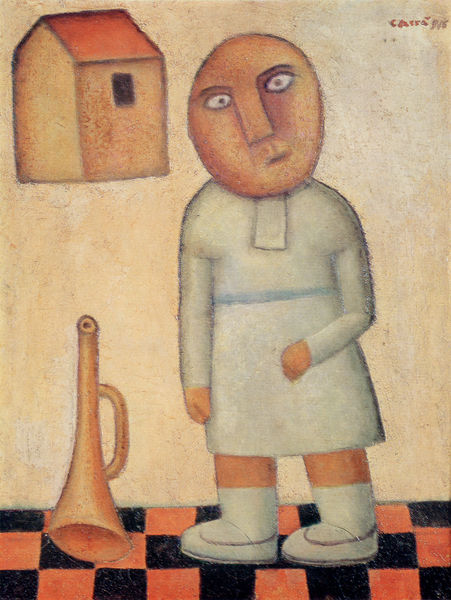
Titel: Antigrazioso
Künstler: Carlo Carrà
Standort: Milano
Institution: (Privatsammlung)
Schlagwörter: blau, hand, kopf, mann, weiß, gelb, kubismus, mädchen, ocker, braun, bunt, fenster, frau, grau, hell, kariert, kleid, licht, mund, nase, orange, raum, schwarz, zimmer, blick, dach, gebäude, gürtel, haus, rot, beige, expressionismus, flächig, karo, karriert, muster, rock, schachbrett, schachbrettmuster, hemd, wand, arm, augen, gesicht, mensch, trauer, horn, hände, innenraum, instrument, portrait, porträt, signatur, boden, auge, figur, kind, musik, musiker, frontal, schön, traurig, rund, italien, perspektive, schuhe, moderne, abstrakt, creme, farben, modern, formen, kahl, naiv, primitivismus, fliessen, häuschen, dick, einfach, inschrift, glatze, starr, socke, socken, abstraktion, surrealismus, karos, strümpfe, futurismus, wohnhaus, eckig, linie, schweben, linear, schlicht, gross, fliesen, grosz, klassische moderne, stilisiert, stiefel, schach, hausfrau, kacheln, schuh, schematisch, schielen, badezimmer, quadrate, schachbrettboden, geometrisch, frontalansicht, picasso, gurt, trichter, tröte, posaune, haarlos, schief, quadrat, musikerin, kubisch, ägypten, trompete, kinderzeichnung, kantig, trist, abstrakr, kindlich, soce, mondgesicht, blasinstrument, nasse, carra, gekachelt, pittura metafisica, carlo carra, die naif kunst, jkeid, karierrt, primtivismus, raot schwarz, trompet, trompeterin